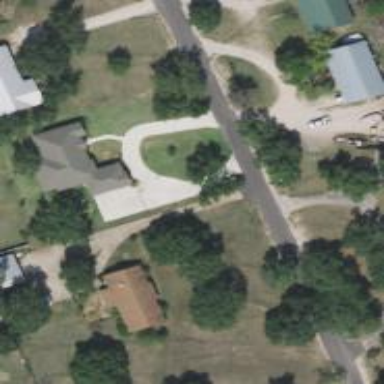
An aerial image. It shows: Driveway.